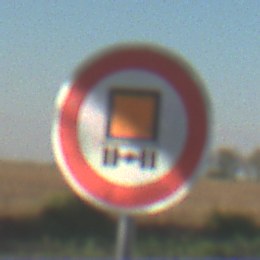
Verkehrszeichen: VerbotKennzeichnungspflichtigeKraftfahrzeugeGefaehrlicheGueter
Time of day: SunriseSunset
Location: Outdoor (Nature)
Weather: Clear
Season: NotSpecified
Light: Natural